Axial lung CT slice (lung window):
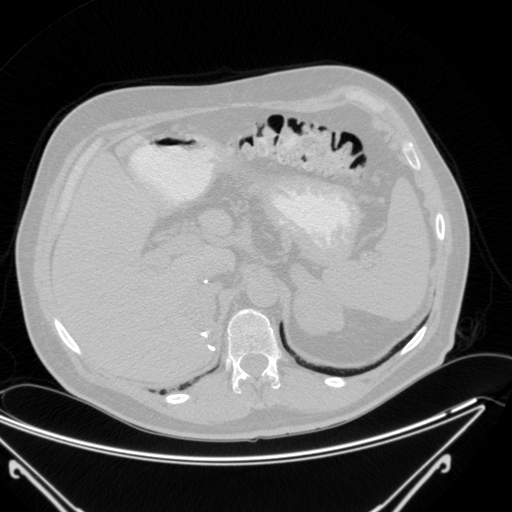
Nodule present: no